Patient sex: M
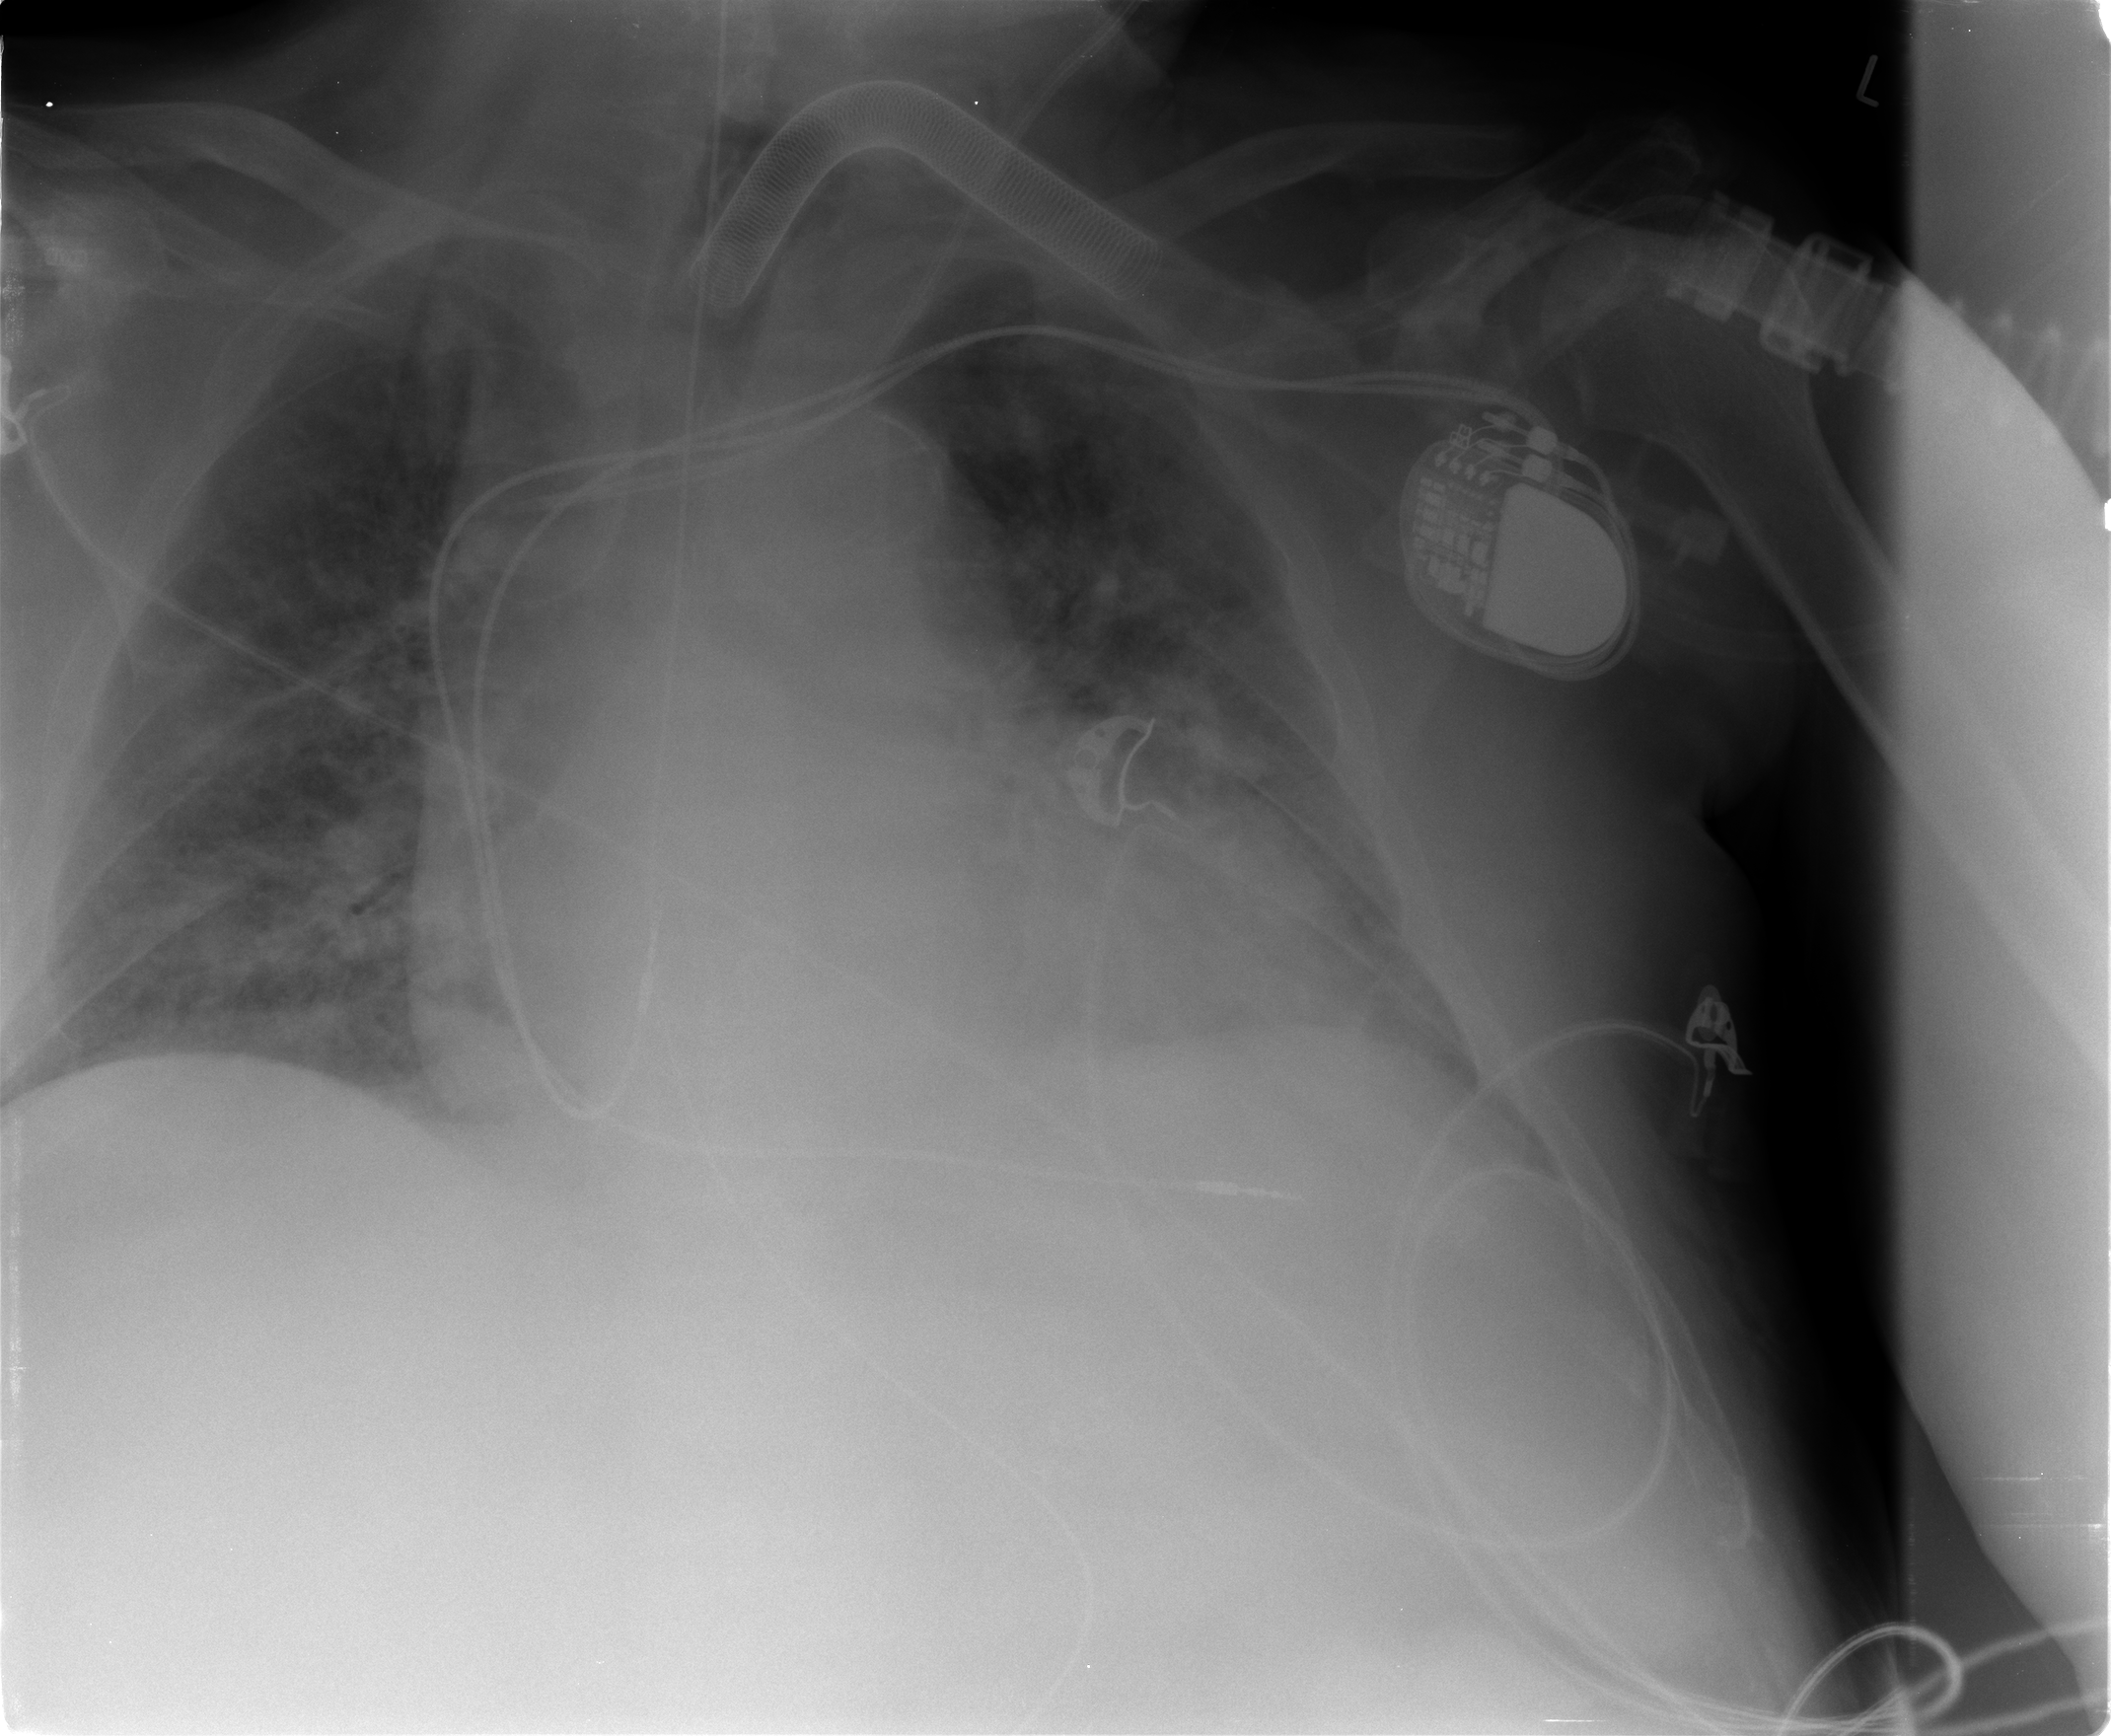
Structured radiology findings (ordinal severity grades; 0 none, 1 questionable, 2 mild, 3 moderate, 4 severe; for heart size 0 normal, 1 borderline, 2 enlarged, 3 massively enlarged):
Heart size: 3
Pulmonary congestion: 3
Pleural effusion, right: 0
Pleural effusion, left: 0
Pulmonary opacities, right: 2
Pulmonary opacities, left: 2
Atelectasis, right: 2
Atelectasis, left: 2